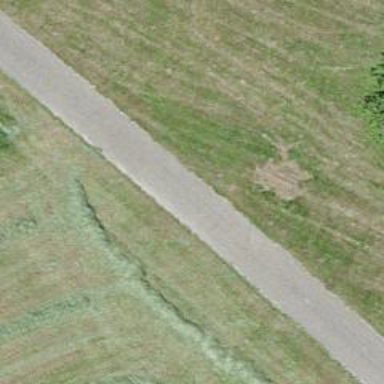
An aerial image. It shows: Track with grade 1 quality.